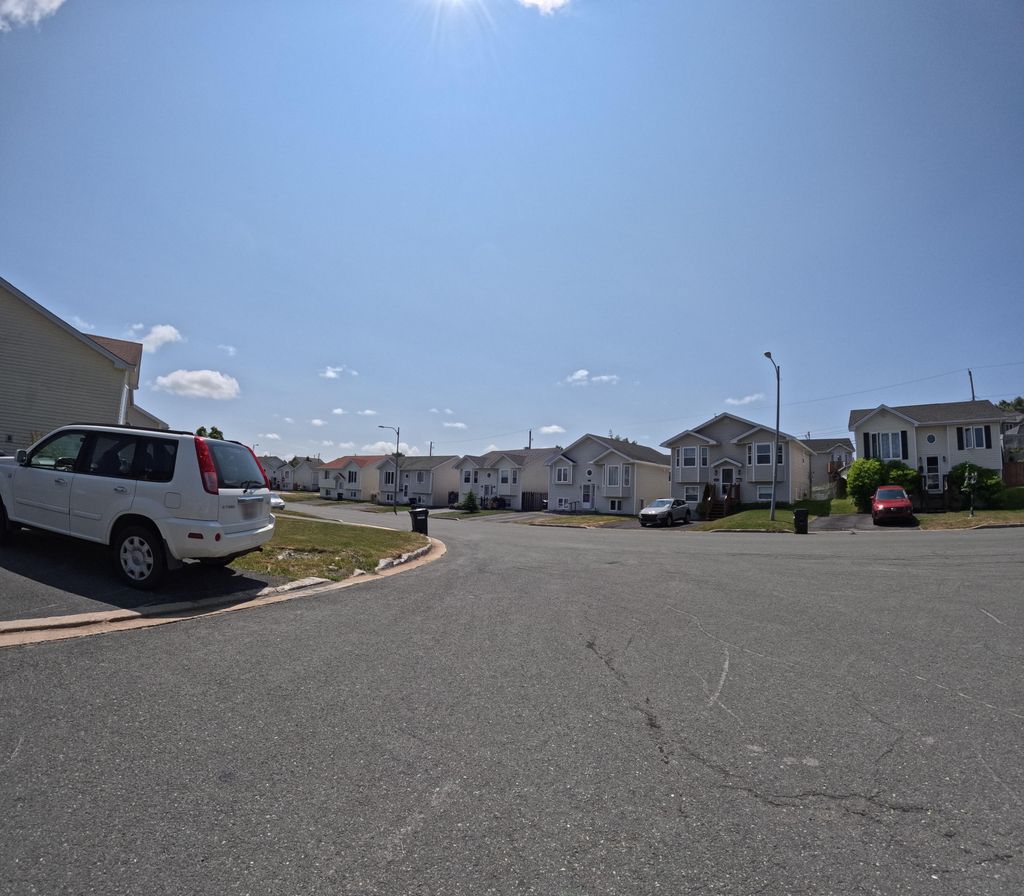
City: st_johns